Interaction volume radius: 10 \u00c5
Interaction volume height: 45 \u00c5
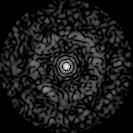
Disorder parameter: 0.8317